Question: Eclipse / Java
'''
List<Composicao> itemProdutoLista = compPrecoServico.buscar(Composicao.queryname, parameters);
'''
compPrecoServico interface is :
'''
@Local
public interface ComposicaoServico extends GenericoServico<Composicao, Integer> {
}
'''
GenericoServico has :
'''
List<T> buscar(String query, Map<String, ?> parametros);
'''
The is :
'''
@NamedQuery(name = "existingComposicao", query= " SELECT composicao.valortotal,composicao.id FROM Composicao composicao
'''

The question is : How can both values (BigDecimal and Integer)
---
-
---
'''
Composicao itemProdLista = itemProdutoLista.get(0);
vlUnit = itemProdLista.getResultRS_valortotal();
'''
But I get this ERROR in this line : Composicao itemProdLista = itemProdutoLista.get(0);
'''
Caused by: java.lang.ClassCastException: java.util.ArrayList cannot be cast to Composicao
'''
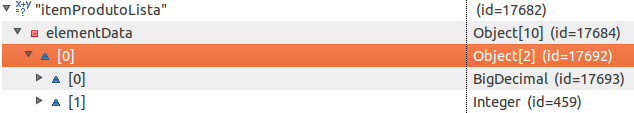
Answer: First of all, your code doesn't make much sense:
'''
List<Composicao> itemProdutoLista = new ArrayList<Composicao>();
itemProdutoLista = ...
'''
It's completely useless to create a new ArrayList and assign it to your variable if you reassign another list right after.
Second, your screenshot shows that the list returned by the method is not a 'List<Composicao>', but is in fact a 'List<Object[]>' (or a 'List<ArrayList>', given the error message you get from). So you should either fix the function (which, I guess executes a JPA query), or to change the type of your variable to reflect the reality.
To get more help, you should show the code of the function returning the list. This is where the problem is.
EDIT:
Your query is
'''
SELECT composicao.valortotal,composicao.id FROM Composicao composicao
'''
Such a query doesn't return instances of Composicao, since it selects two fields: 'valortotal' and 'id'. It would return instances of Composicao if the query was
'''
SELECT composicao FROM Composicao composicao
'''
If the query is really what you want, the such a query returns a 'List<Object[]>', where each 'Object[]' of the list contains two elements: the 'valortotal' and the 'id'. So your code should be:
'''
List<Object[]> itemProdutoLista = ...;
'''